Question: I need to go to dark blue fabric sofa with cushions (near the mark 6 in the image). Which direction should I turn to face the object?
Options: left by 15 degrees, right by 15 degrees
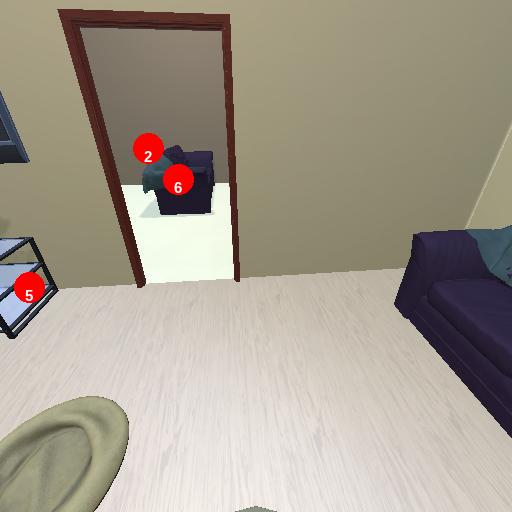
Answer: left by 15 degrees